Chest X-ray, PA view. Patient: 72 years old, sex F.
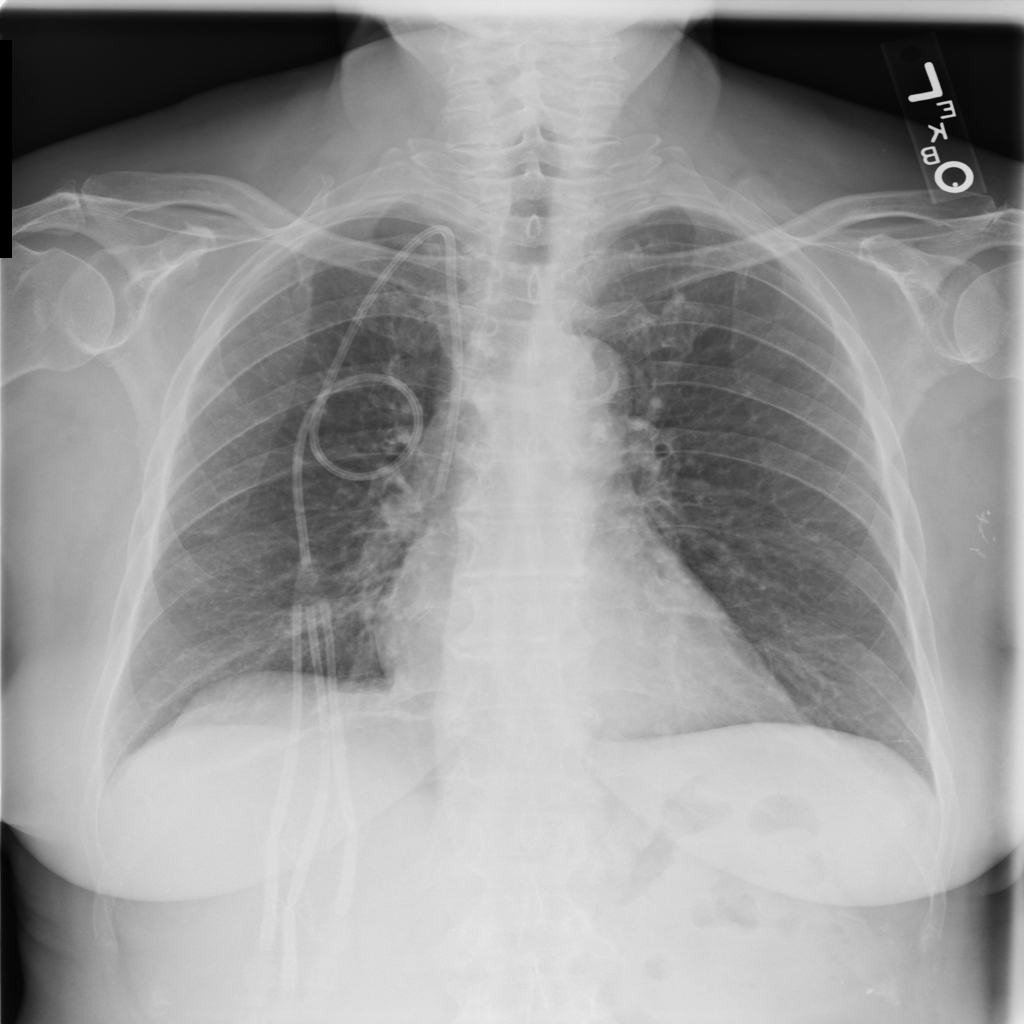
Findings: No Finding